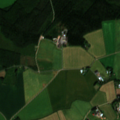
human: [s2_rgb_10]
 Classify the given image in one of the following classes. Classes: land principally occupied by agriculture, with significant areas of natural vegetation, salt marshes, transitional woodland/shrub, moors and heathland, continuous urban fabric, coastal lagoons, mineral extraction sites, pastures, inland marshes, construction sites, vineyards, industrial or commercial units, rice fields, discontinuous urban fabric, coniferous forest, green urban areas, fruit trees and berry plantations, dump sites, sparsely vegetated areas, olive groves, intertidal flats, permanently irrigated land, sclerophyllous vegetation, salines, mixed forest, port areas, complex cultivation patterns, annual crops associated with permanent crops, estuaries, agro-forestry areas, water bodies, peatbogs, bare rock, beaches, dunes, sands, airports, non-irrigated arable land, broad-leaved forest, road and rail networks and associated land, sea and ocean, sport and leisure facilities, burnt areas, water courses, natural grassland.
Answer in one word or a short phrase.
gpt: non-irrigated arable land, coniferous forest, mixed forest